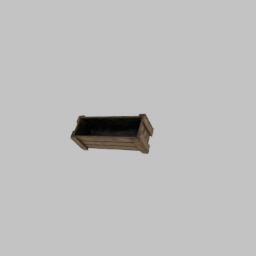
Label: mechanical